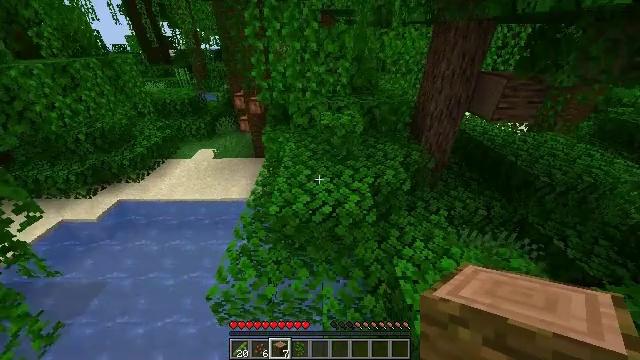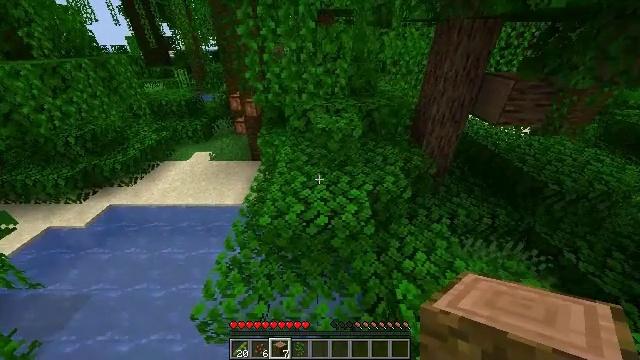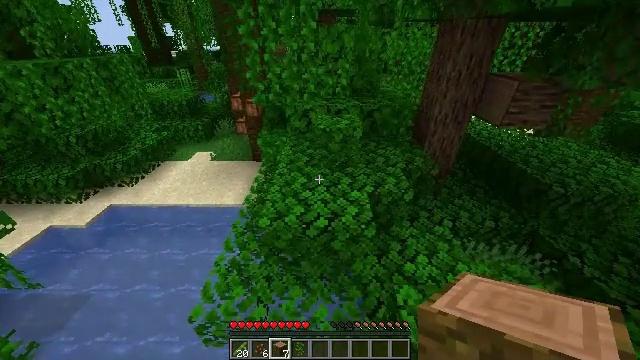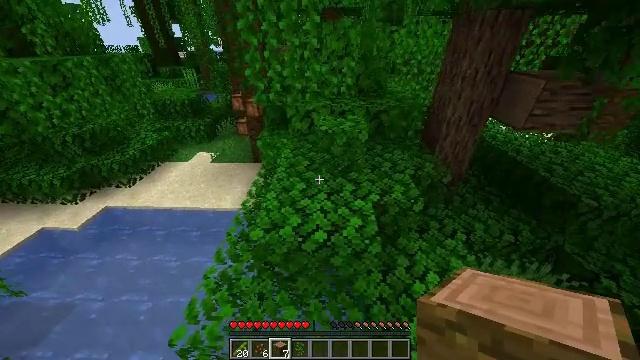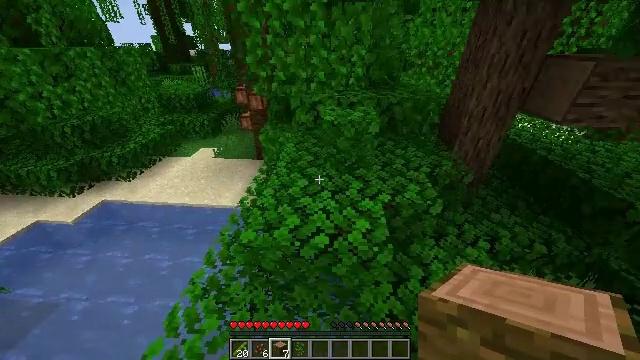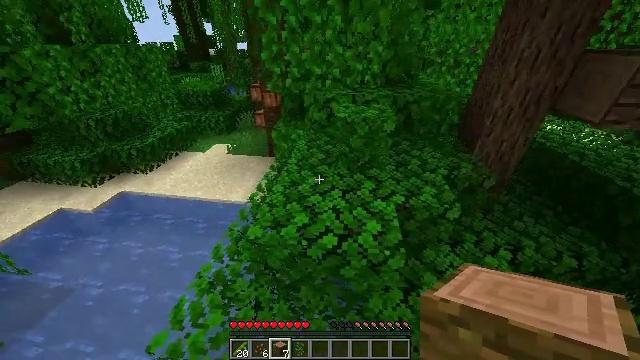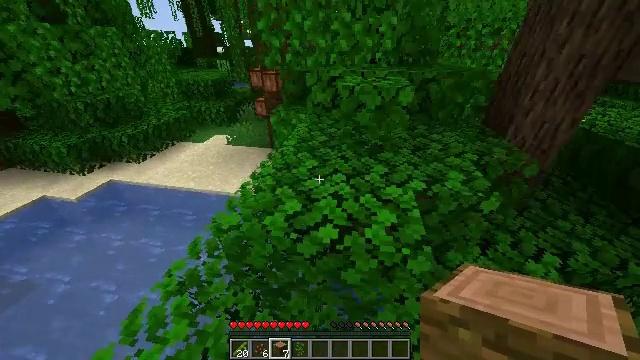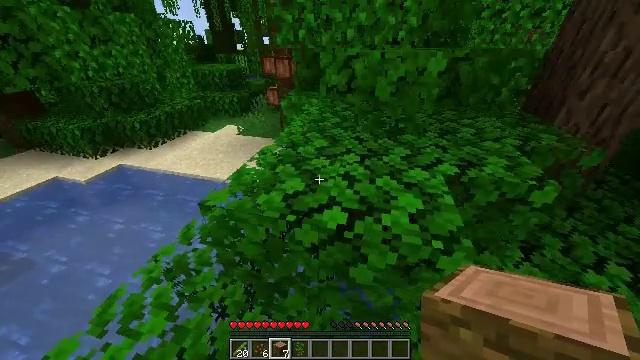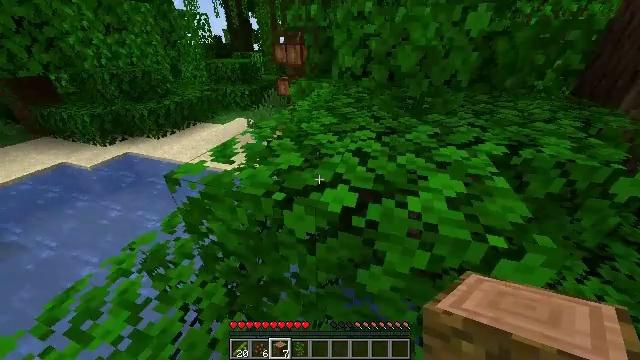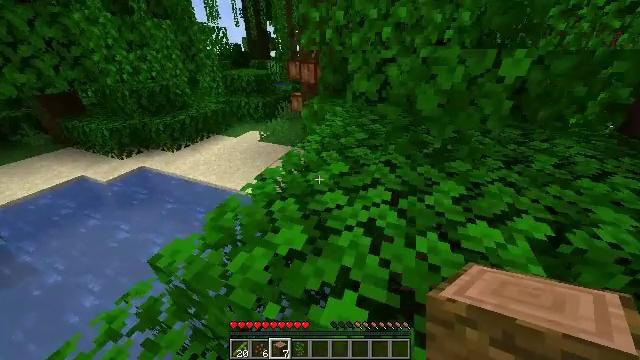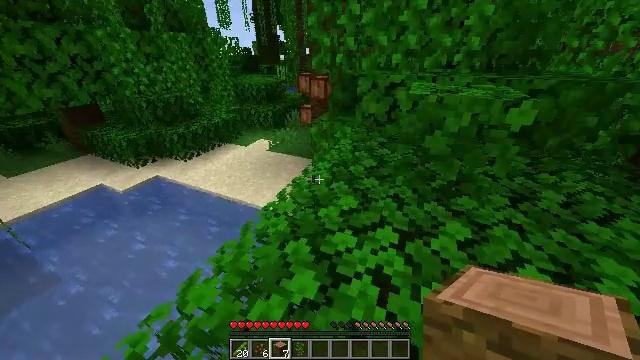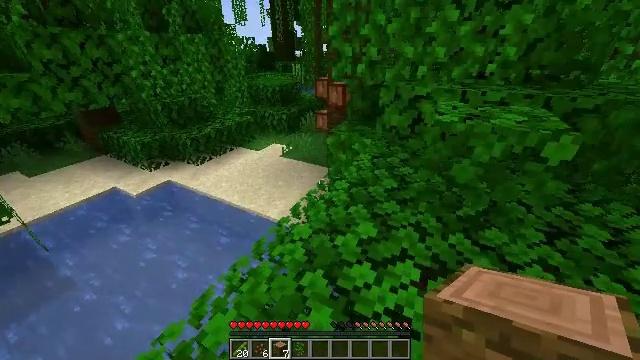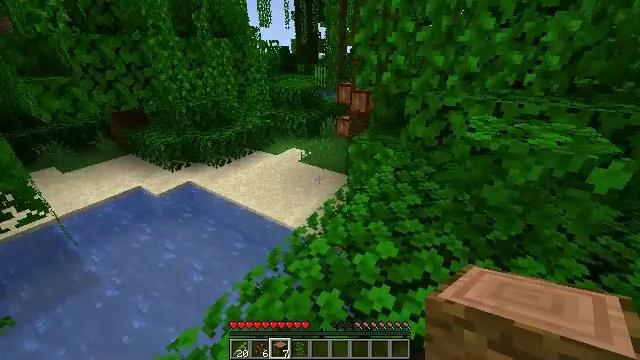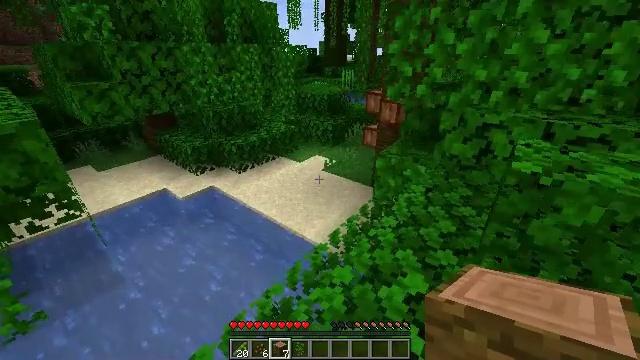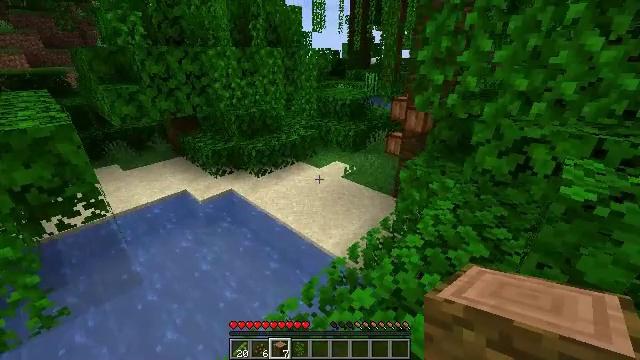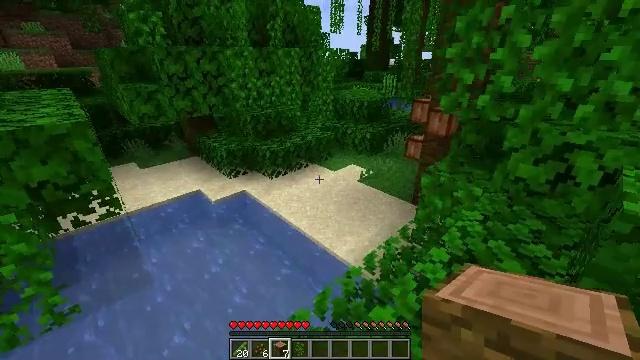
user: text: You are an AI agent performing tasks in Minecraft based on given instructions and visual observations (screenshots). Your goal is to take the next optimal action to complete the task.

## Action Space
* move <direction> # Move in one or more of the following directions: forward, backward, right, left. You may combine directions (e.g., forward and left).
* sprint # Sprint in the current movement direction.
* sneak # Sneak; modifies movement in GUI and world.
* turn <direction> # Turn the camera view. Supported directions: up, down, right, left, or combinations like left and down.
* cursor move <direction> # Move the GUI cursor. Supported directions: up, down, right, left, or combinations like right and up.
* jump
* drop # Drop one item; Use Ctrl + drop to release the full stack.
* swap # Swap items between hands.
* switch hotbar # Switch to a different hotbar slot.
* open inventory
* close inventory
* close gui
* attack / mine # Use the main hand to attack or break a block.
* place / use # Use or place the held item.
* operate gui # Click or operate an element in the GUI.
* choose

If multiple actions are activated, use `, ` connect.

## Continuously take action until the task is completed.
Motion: motion action
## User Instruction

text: Harvest the cocoa pods from the jungle tree.
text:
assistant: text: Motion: move forward, jump
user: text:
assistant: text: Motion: move forward, jump
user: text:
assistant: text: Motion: move forward, turn left, jump
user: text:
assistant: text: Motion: move forward, turn left, jump
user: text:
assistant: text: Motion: move forward, turn left, jump
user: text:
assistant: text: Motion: move forward, turn left, jump
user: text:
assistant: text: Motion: move forward, sprint, turn left, jump
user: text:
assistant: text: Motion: move forward, sprint, turn left, jump
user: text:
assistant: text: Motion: move forward, sprint, turn left, jump
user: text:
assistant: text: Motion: move forward, sprint, turn left, jump
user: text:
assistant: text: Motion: move forward, sprint, turn left, jump
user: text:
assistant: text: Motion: move forward, turn left and up, jump
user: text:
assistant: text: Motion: move forward, turn left and up, jump
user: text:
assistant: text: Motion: move forward, turn left, jump
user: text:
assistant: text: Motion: move forward, turn left, jump
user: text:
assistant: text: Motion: move forward, jump
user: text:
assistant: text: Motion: move forward, jump
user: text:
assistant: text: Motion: move forward, jump
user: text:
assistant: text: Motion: move forward, jump
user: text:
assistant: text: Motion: move forward, jump
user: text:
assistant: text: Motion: move forward, sprint, jump
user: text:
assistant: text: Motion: move forward, sprint, jump
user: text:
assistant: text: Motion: move forward, sprint, jump
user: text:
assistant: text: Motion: move forward, sprint, jump
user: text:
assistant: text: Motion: move forward, turn right, jump
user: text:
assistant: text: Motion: move forward, turn right, jump
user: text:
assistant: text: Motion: move forward, turn right, jump
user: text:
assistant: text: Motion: move forward, turn right, jump
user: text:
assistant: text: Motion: move forward, turn right, jump
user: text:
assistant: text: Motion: move forward, jump